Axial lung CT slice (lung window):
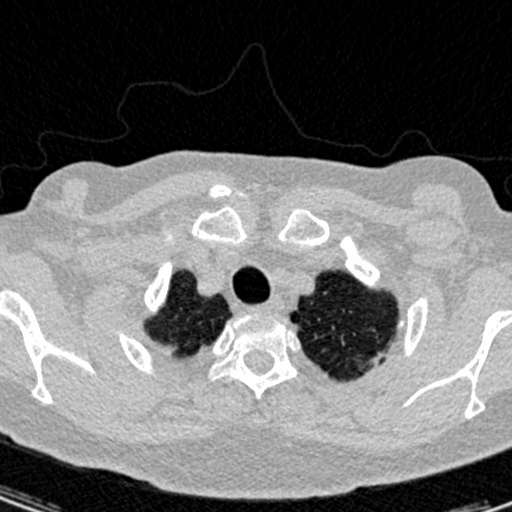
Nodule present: no